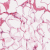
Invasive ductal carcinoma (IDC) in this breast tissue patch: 0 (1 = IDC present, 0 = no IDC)